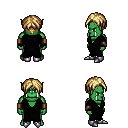
a pixel art fantasy rpg character, male body template, orc, green skin, gray robe, teal pants, blonde parted hairstyle, leather bracers, metal boots, four views (front, back, left, right), 2x2 character sprite sheet, small pixel art, hard edges, no anti-aliasing